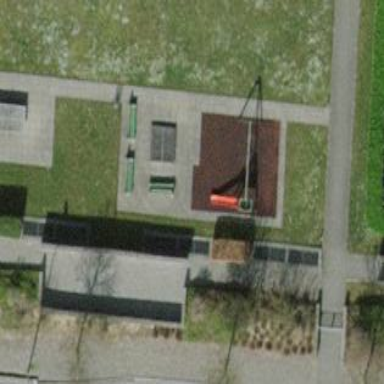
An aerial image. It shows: Playground area for leisure land.